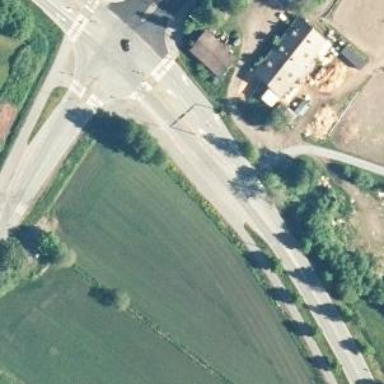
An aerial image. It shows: Secondary road.